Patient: sex F, age 58
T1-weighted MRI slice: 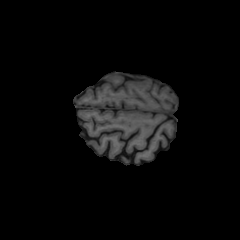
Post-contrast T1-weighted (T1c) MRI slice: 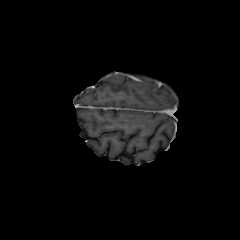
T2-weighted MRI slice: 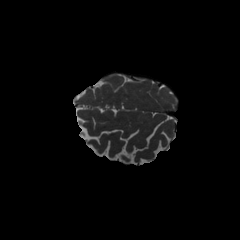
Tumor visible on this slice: no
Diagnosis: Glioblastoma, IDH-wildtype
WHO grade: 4